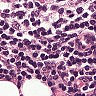
Metastatic tissue present: no